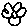
Label: flower